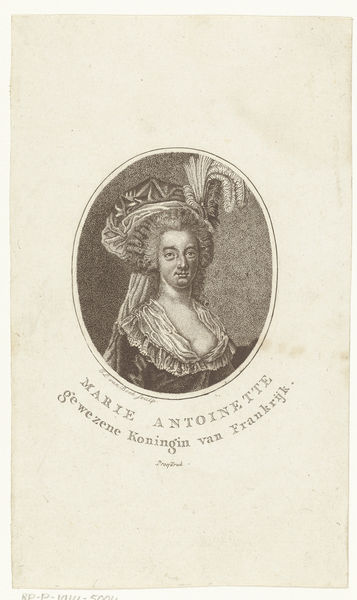
Titel: Portret van Marie Antoinette koningin van Frankrijk
Künstler: Jan Lucas van der Beek
Standort: Amsterdam
Institution: Rijksmuseum
Schlagwörter: fancy, hat, dress, france, hair, lace, lady, old, painting, portrait, wall, woman, print, feather, man, eyes, paper, chin, eye, breasts, book, stamp, eyebrows, page, round, wig, pretty, queen, official, marie antoinette, marie, card, famous, wif, antoinette, mary antoinette, ffamous